Question: I want to control four pages using two arrows on the bottom navigation bar, and in the middle of these two arrow buttons I have a counter to show the ID of the page. Like the image below:

I'm using modular route to change the pages, but I don't know how can I do that using only two buttons, and don't have idea how can I put the counter in the middle of this two buttons. Any suggestion?
'''
class _CreateAccountPageState
extends ModularState<CreateAccountPage, CreateAccountController> {
@override
Widget build(BuildContext context) {
return Scaffold(
body: PageView(
controller: controller.pageViewController,
children: [
RouterOutlet(),
RouterOutlet(),
RouterOutlet(),
RouterOutlet()
],
),
bottomNavigationBar: AnimatedBuilder(
animation: controller.pageViewController,
builder: (context, snapshot) {
return BottomNavigationBar(
showSelectedLabels: false,
showUnselectedLabels: false,
elevation: 0,
backgroundColor: Colors.white,
currentIndex: controller.pageViewController.page?.round() ?? 0,
onTap: (id) {
if (id == 0) {
Modular.to.navigate('/createaccount/pageStep1');
} else if (id == 1) {
Modular.to.navigate('/createaccount/pageStep2');
} else if (id == 2) {
Modular.to.navigate('/createaccount/pageStep3');
} else if (id == 3) {
Modular.to.navigate('/createaccount/pageStep4');
}
},
items: [
BottomNavigationBarItem(
icon: Icon(Icons.home),
label: 'Page1',
),
BottomNavigationBarItem(
icon: Icon(Icons.person),
label: 'Page2',
),
BottomNavigationBarItem(
icon: Icon(Icons.home),
label: 'Page3',
),
BottomNavigationBarItem(
icon: Icon(Icons.person),
label: 'Page4',
)
]
/*ElevatedButton(
onPressed: () => Modular.to.navigate("/login"),
child: Text("Voltar"))*/
);
},
));
}
'''
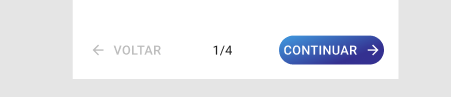
Answer: Here is the output, I hope you can design the rest:
<URL>
'''
import 'package:flutter/material.dart';
class CreateAccountPage extends StatefulWidget {
CreateAccountPage({Key? key}) : super(key: key);
@override
_CreateAccountPageState createState() => _CreateAccountPageState();
}
class _CreateAccountPageState extends State<CreateAccountPage> {
PageController controller = PageController(initialPage: 0);
int currentPage = 0;
final pages = List.generate(
4,
(index) => Container(
alignment: Alignment.center,
color: index.isEven ? Colors.cyanAccent : Colors.yellowAccent,
child: Text(
"${index + 1}",
style: TextStyle(fontSize: 44),
),
),
);
@override
Widget build(BuildContext context) {
return Scaffold(
body: PageView(
controller: controller,
children: [...pages],
onPageChanged: (value) {
setState(() {
currentPage = value;
});
},
),
bottomNavigationBar: Container(
child: Row(
mainAxisAlignment: MainAxisAlignment.spaceBetween,
children: [
IconButton(
onPressed: () {
setState(() {
controller.previousPage(
duration: Duration(milliseconds: 400),
curve: Curves.easeInOut);
});
},
icon: Icon(Icons.arrow_left),
),
Text(
"${currentPage + 1}/${pages.length}",
),
IconButton(
onPressed: () {
controller.nextPage(
duration: Duration(milliseconds: 400),
curve: Curves.easeInOut);
},
icon: Icon(Icons.arrow_right),
)
],
),
));
}
}
'''